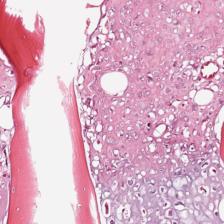
Label: Viable